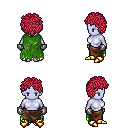
a pixel art fantasy rpg character, female body template, dark elf, purple skin, green tattered cape, robe skirt, ruby red curly afro hairstyle, metal gloves, gold boots, four views (front, back, left, right), 2x2 character sprite sheet, small pixel art, hard edges, no anti-aliasing